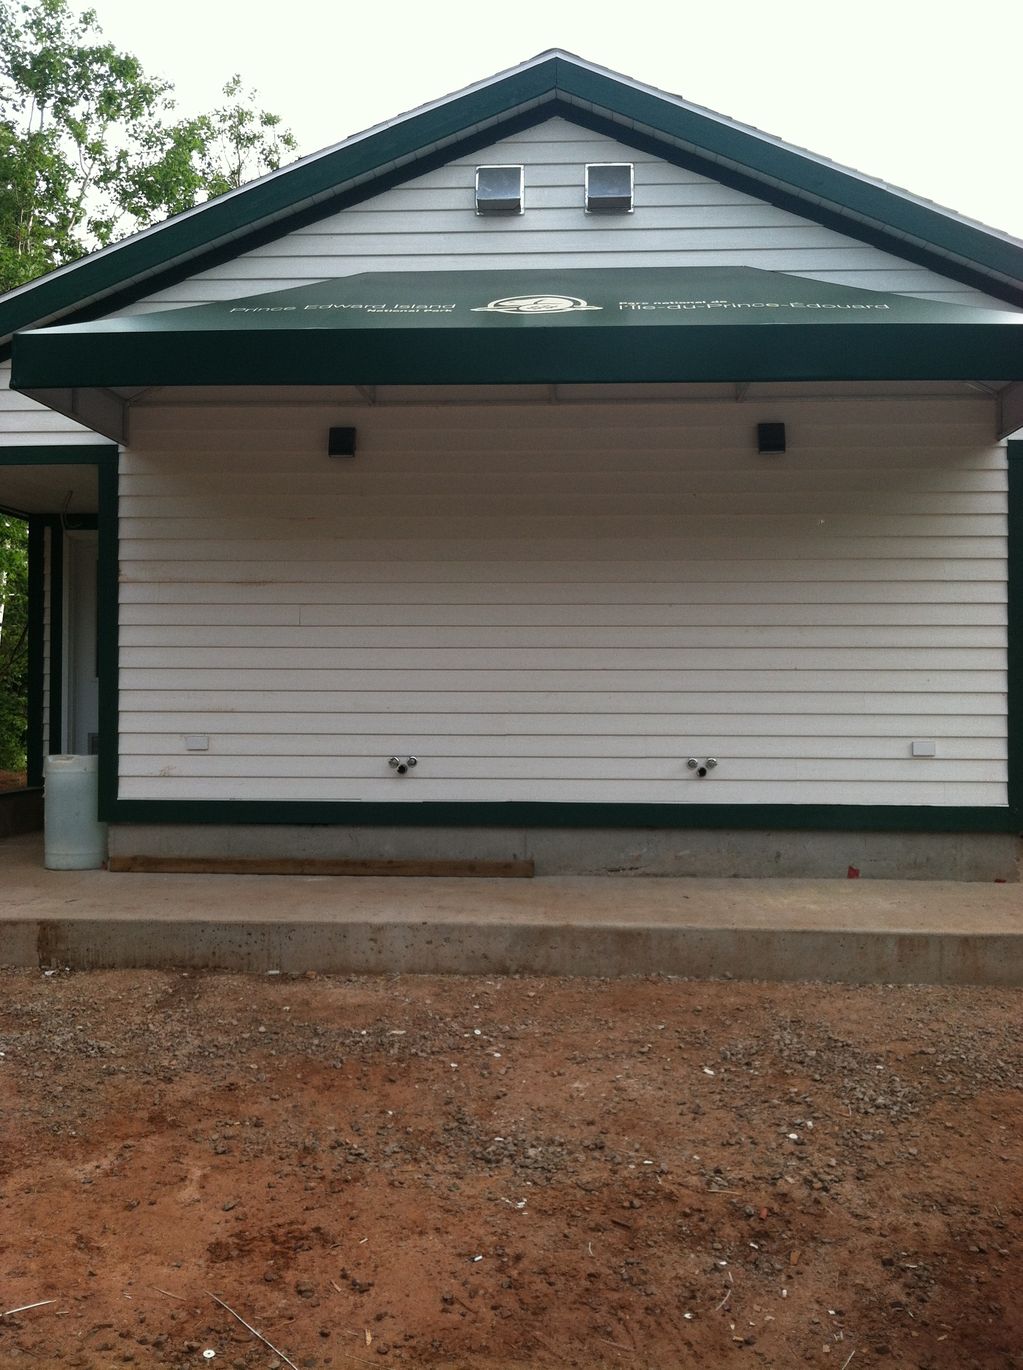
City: charlottetown